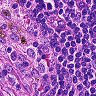
Metastatic tissue present: no